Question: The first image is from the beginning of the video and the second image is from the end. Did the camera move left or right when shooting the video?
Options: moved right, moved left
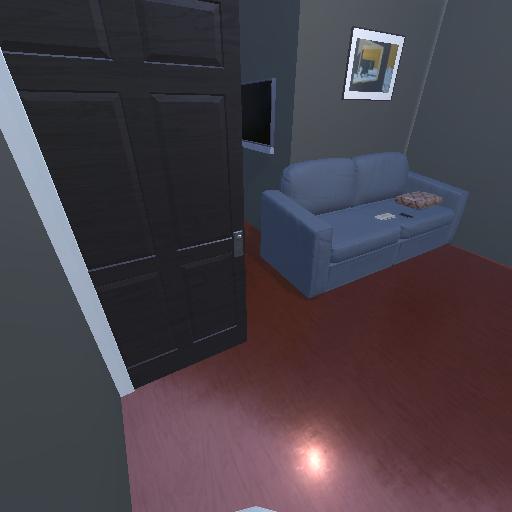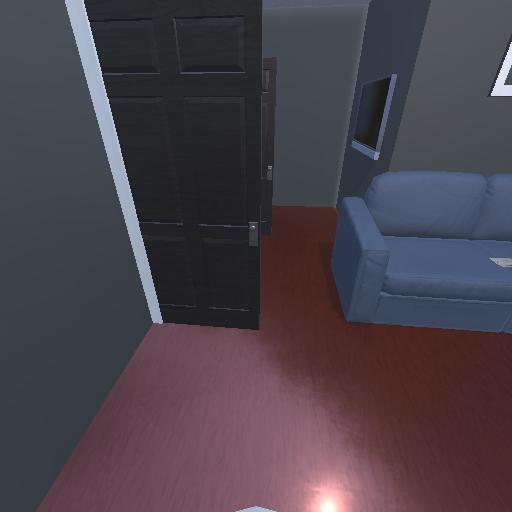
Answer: moved right